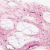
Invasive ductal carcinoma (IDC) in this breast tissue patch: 0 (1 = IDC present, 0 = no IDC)